Question: I have 3 projects:
1. DAL class library where I am using EF 6.1
2. WCF service library
3. WPF client app
The WPF app has a service reference to the WCF project. The problem I was having is when I was trying something like this:
'''
public List<DbTable> GetItems()
{
try
{
IQueryable<DbTable> items;
using (var dbContext = new MyEntities())
{
items = dbContext.Items.Select(a => a);
return items.ToList();
}
}
catch (Exception ex)
{
Debug.WriteLine(ex);
return null;
}
}
'''
The WCF Service was not returning any results and I was getting the generic HTTP not set correctly error message.
So after reading some I decided to create POCO classes in the WCF service and this worked.
'''
using (var dbContext = new MyEntities())
{
var items = dbContext.Items.Select(a =>
new MyPocoClass
{
ItemId = a.ItemId,
Name = a.Name
});
return items.ToList();
}
'''
My question is can I not just return the entity framework object with out creating POCO classes to ferry the data back and forth? If I can am I missing a step or something?
Here is the message when I try returning any EF object
like 'return dbContext.Items.ToList();'
The only way I can get it to work is by using a POCO class.

Here is my service config file:
'''
<?xml version="1.0" encoding="utf-8"?>
<configuration>
<system.serviceModel>
<services>
<service name="MyProject.WebService.MyWebService">
<endpoint address="" binding="basicHttpBinding" contract="MyProject.WebService.IMyWebService">
<identity>
<dns value="localhost" />
</identity>
</endpoint>
<endpoint address="mex" binding="mexHttpBinding" contract="IMetadataExchange" />
<host>
<baseAddresses>
<add baseAddress="http://localhost:8733/Design_Time_Addresses/MyProject.WebService/MyWebService/" />
</baseAddresses>
</host>
</service>
</services>
<behaviors>
<serviceBehaviors>
<behavior>
<serviceMetadata httpGetEnabled="True" httpsGetEnabled="True" />
<serviceDebug includeExceptionDetailInFaults="True" />
</behavior>
</serviceBehaviors>
</behaviors>
</system.serviceModel>
</configuration>
'''
And my client:
'''
<?xml version="1.0" encoding="utf-8"?>
<configuration>
<system.serviceModel>
<bindings>
<basicHttpBinding>
<binding name="BasicHttpBinding_IMyWebService" maxBufferSize="<PHONE>" maxReceivedMessageSize="<PHONE>"/>
</basicHttpBinding>
</bindings>
<client>
<endpoint address="http://localhost:8733/Design_Time_Addresses/MyProject.WebService/MyWebService/" binding="basicHttpBinding" bindingConfiguration="BasicHttpBinding_IMyWebService" contract="ServiceReference.IMyWebService" name="BasicHttpBinding_IMyWebService" />
</client>
</system.serviceModel>
</configuration>
'''
Re-Update-
'''
Inner Exception:
Unable to read data from the transport connection: An existing connection was forcibly closed by the remote host.
at System.Net.Sockets.NetworkStream.Read(Byte[] buffer, Int32 offset, Int32 size)
at System.Net.PooledStream.Read(Byte[] buffer, Int32 offset, Int32 size)
'''
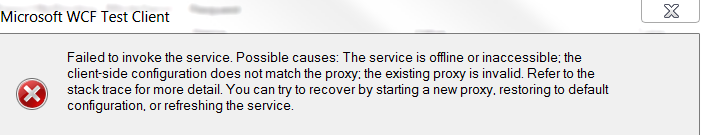
Answer: This trouble occurs because the Entity Framework returns dynamic proxy objects with types that are derived from your original types and are created at runtime. To solve this, you should create a attribute:
'''
public class ApplyProxyDataContractResolverAttribute : Attribute, IOperationBehavior
{
public void AddBindingParameters(
OperationDescription description,
BindingParameterCollection parameters)
{
}
public void ApplyClientBehavior(
OperationDescription description,
ClientOperation proxy)
{
var dataContractSerializerOperationBehavior =
description.Behaviors.Find<DataContractSerializerOperationBehavior>();
dataContractSerializerOperationBehavior.DataContractResolver = new ProxyDataContractResolver();
}
public void ApplyDispatchBehavior(
OperationDescription description,
DispatchOperation dispatch)
{
var dataContractSerializerOperationBehavior =
description.Behaviors.Find<DataContractSerializerOperationBehavior>();
dataContractSerializerOperationBehavior.DataContractResolver =
new ProxyDataContractResolver();
}
public void Validate(OperationDescription description)
{
}
}
'''
Then apply this attribute to your service method, for example:
'''
[ApplyProxyDataContractResolver]
public List<DbTable> GetItems()
{
// query to database with EF here
}
'''
However, my advice is to use DTO conception. Using DTOs you may split your fat models into some small and transfer only information that your clients need. This makes your architecture more manageable and reduces amount of data transferring across the network.